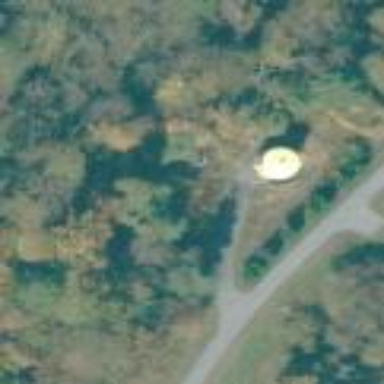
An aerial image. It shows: Water tower that is man-made.